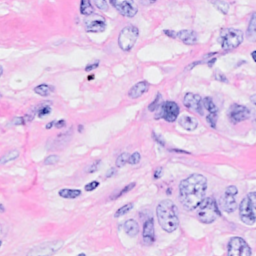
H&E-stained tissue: Breast